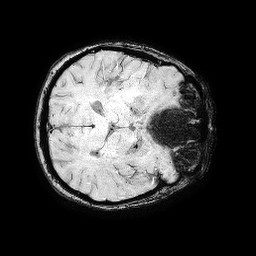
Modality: SWI
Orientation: axial
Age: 68
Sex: female
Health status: ill
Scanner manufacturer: philips
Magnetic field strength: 3 T
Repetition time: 0.031 s